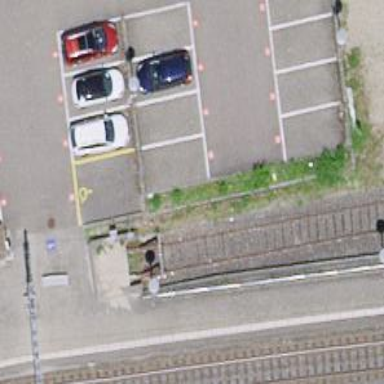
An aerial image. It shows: Parking aisle designated as service road.